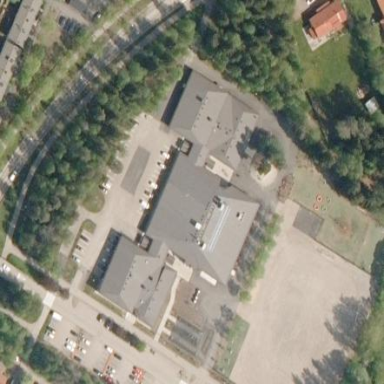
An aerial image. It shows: School building.